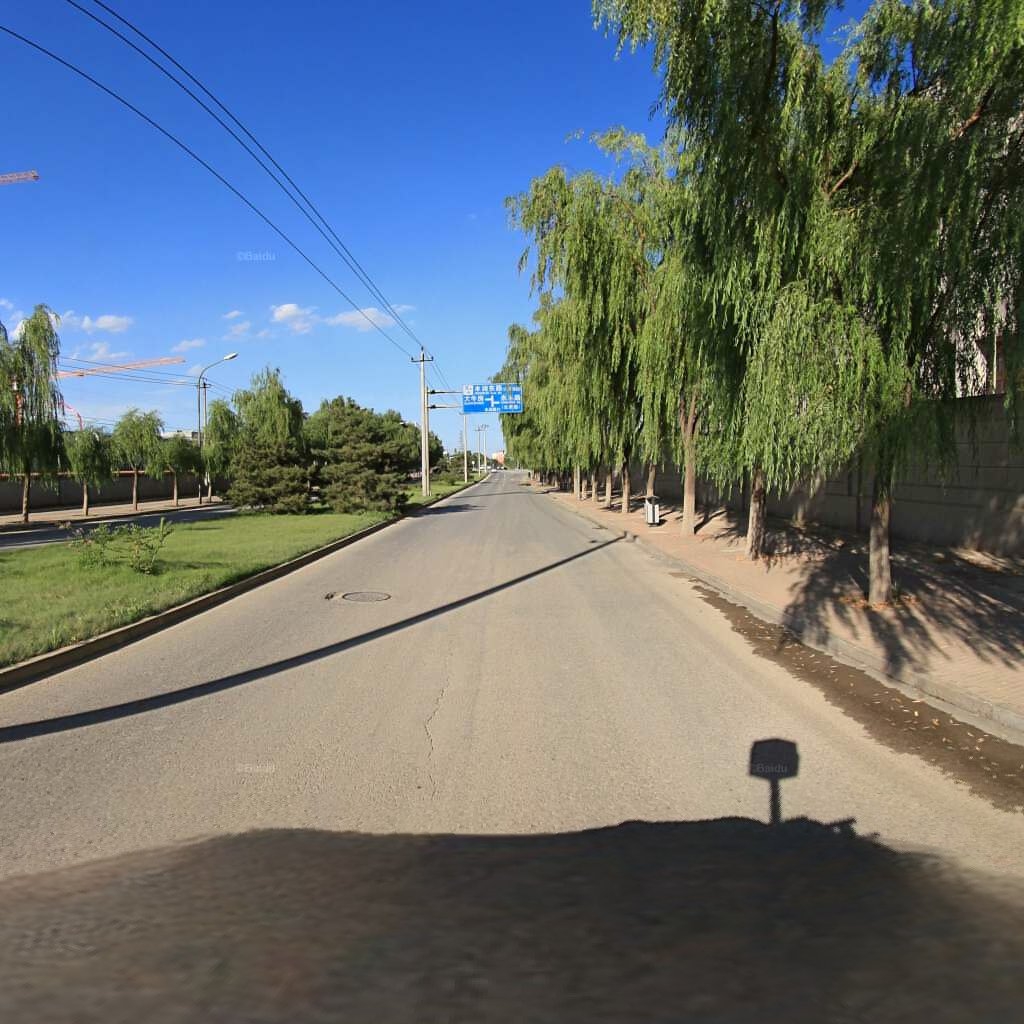
Region: Haidian
Road damage annotations: longitudinal crack, manhole cover